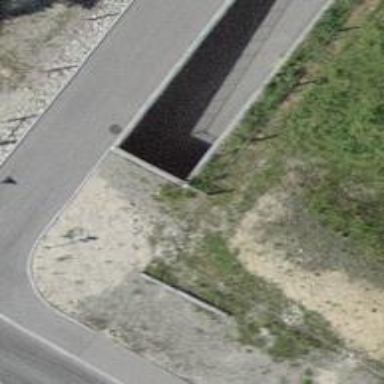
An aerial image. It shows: Tunnel cycleway with asphalt surface.